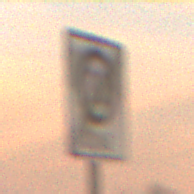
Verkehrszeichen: EndeZone20
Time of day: SunriseSunset
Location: Outdoor (Nature)
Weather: PartlyCloudy
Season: NotSpecified
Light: Natural